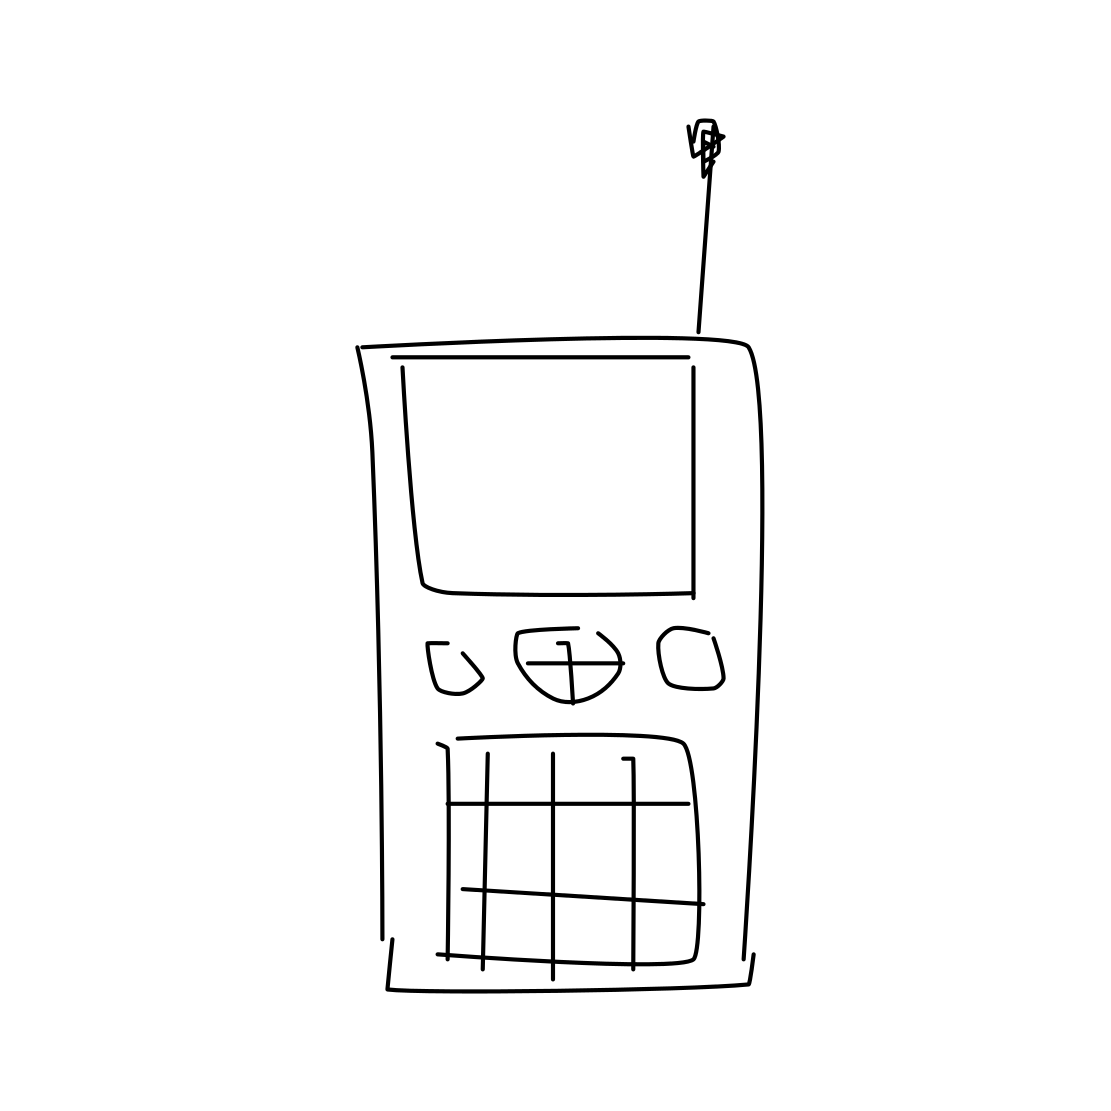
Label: cell phone